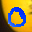
Label: 0